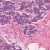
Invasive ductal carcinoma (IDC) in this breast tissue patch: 0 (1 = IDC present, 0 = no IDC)